Question: I have a model object called Problem:
'''
[Table(Name = "Problems")]
public class Problem
{
[HiddenInput(DisplayValue = false)]
[Column(IsPrimaryKey = true, IsDbGenerated = true, AutoSync = AutoSync.OnInsert)]
public int ProblemId { get; set; }
[Display(ResourceType = typeof(Resources.Resources), Name = "TablePersonStudentName")]
[Column] public int StudentId { get; set; }
[Display(ResourceType = typeof(Resources.Resources), Name = "TableCommunicationTypesName")]
[Column] public int CommunicationTypeId { get; set; }
[Display(ResourceType = typeof(Resources.Resources), Name = "TableProblemTypeName")]
[Column] public int ProblemTypeId { get; set; }
[Display(ResourceType = typeof(Resources.Resources), Name = "TableMitigatingCircumstanceLevelName")]
[Column] public int MitigatingCircumstanceLevelId { get; set; }
[Display(ResourceType = typeof(Resources.Resources), Name = "TableProblemDate")]
[Column] public DateTime? DateTime { get; set; }
[Display(ResourceType = typeof(Resources.Resources), Name = "TableProblemOutline")]
[Column] public string Outline { get; set; }
[Display(ResourceType = typeof(Resources.Resources), Name = "TableProblemFile")]
[Column] public byte[] MitigatingCircumstanceFile { get; set; }
[Display(ResourceType = typeof(Resources.Resources), Name = "TableProblemAbsentFrom")]
[Column] public DateTime? AbsentFrom { get; set; }
[Display(ResourceType = typeof(Resources.Resources), Name = "TableProblemAbsentUntil")]
[Column] public DateTime? AbsentUntil { get; set; }
[Display(ResourceType = typeof(Resources.Resources), Name = "TableProblemRequestedFollowUp")]
[Column] public DateTime? RequestedFollowUp { get; set; }
public CommunicationType CommunicationType { get; set; }
public MitigatingCircumstanceLevel MitigatingCircumstanceLevel { get; set; }
public ProblemType ProblemCategory { get; set; }
public ICollection<ProblemCommunication> ProblemCommunications { get; set; }
public ICollection<AssessmentExtension> AssessmentExtensions { get; set; }
public ICollection<User> Users { get; set; }
}
'''
As this model contains lots of objects from other database tables I am using dropdownlists in my view by using a viewModel:
'''
public class ProblemViewModel
{
public Problem Problem { get; set; }
public SelectList Students { get; set; }
public SelectList CommunicationType { get; set; }
public SelectList MitigatingCircumstanceLevel { get; set; }
public SelectList ProblemType { get; set; }
public MultiSelectList ProblemUsers { get; set; }
public ProblemViewModel(Problem problem, ISqlStudentRepository sqlStudentRepository,
ISqlCommunicationTypeRepository sqlCommunicationTypeRepository, ISqlMitigatingCircumstanceLevelRepository sqlMitigatingCircumstanceRepository,
ISqlProblemTypeRepository sqlProblemTypeRepository, ISqlUserRepository sqlUserRepository,
string username)
{
this.Problem = problem;
this.Students = new SelectList(sqlStudentRepository.Students.ToList(), "StudentId", "FirstName");
this.CommunicationType = new SelectList(sqlCommunicationTypeRepository.CommunicationTypes.ToList(), "CommunicationTypeId", "Name");
this.MitigatingCircumstanceLevel = new SelectList(sqlMitigatingCircumstanceRepository.MitigatingCircumstanceLevels.ToList(), "MitigatingCircumstanceLevelId", "Name");
this.ProblemType = new SelectList(sqlProblemTypeRepository.ProblemTypes.ToList(), "ProblemTypeId", "TypeName");
this.ProblemUsers = new MultiSelectList(sqlUserRepository.Users.Where(s => s.UserName != username).ToList(), "UserId", "UserName");
}
}
'''
This is generate upon navigation to the Problem/Create controller method:
'''
public ViewResult Create()
{
string username = User.Identity.Name;
return View("Edit", new ProblemViewModel(new Problem(), sqlStudentRepository,
sqlCommunicationTypeRepository, sqlMitigatingCircumstanceRepository,
sqlProblemTypeRepository, sqlUserRepository, username));
}
'''
Here is the ascx view:
'''
<%@ Control Language="C#" Inherits="System.Web.Mvc.ViewUserControl<BournemouthUniversity.WebUI.Models.ProblemViewModel>" %>
'''
'''
<div class="editor-field">
<%: Html.HiddenFor(model => model.Problem.ProblemId)%>
<%: Html.ValidationMessageFor(model => model.Problem.ProblemId)%>
</div>
<div class="editor-label">
<%: Html.LabelFor(model => model.Problem.StudentId) %>
</div>
<div class="editor-field">
<%: Html.DropDownListFor(model => model.Problem.StudentId, Model.Students)%>
<%: Html.ValidationMessageFor(model => model.Problem.StudentId)%>
</div>
<div class="editor-label">
<%: Html.LabelFor(model => model.Problem.CommunicationTypeId)%>
</div>
<div class="editor-field">
<%: Html.DropDownListFor(model => model.Problem.CommunicationTypeId, Model.CommunicationType)%>
<%: Html.ValidationMessageFor(model => model.Problem.CommunicationTypeId)%>
</div>
<div class="editor-label">
<%: Html.LabelFor(model => model.Problem.ProblemTypeId)%>
</div>
<div class="editor-field">
<%: Html.DropDownListFor(model => model.Problem.ProblemTypeId, Model.ProblemType)%>
<%: Html.ValidationMessageFor(model => model.Problem.ProblemTypeId)%>
</div>
<div class="editor-label">
<%: Html.LabelFor(model => model.Problem.MitigatingCircumstanceLevelId)%>
</div>
<div class="editor-field">
<%: Html.DropDownListFor(model => model.Problem.MitigatingCircumstanceLevelId, Model.MitigatingCircumstanceLevel)%>
<%: Html.ValidationMessageFor(model => model.Problem.MitigatingCircumstanceLevelId)%>
</div>
<div class="editor-label">
<%: Html.LabelFor(model => model.Problem.DateTime)%>
</div>
<div class="editor-field">
<%: Html.TextBoxFor(model => model.Problem.DateTime, new { @class = "datePicker" })%>
<%: Html.ValidationMessageFor(model => model.Problem.DateTime)%>
</div>
<div class="editor-label">
<%: Html.LabelFor(model => model.Problem.Outline)%>
</div>
<div class="editor-field">
<%: Html.TextAreaFor(model => model.Problem.Outline, 6, 70, new { maxlength = 255 })%>
<%: Html.ValidationMessageFor(model => model.Problem.Outline)%>
</div>
<div class="editor-label">
<%: Html.LabelFor(model => model.Problem.AbsentFrom)%>
</div>
<div class="editor-field">
<%: Html.TextBoxFor(model => model.Problem.AbsentFrom, new { @class = "datePicker" })%>
<%: Html.ValidationMessageFor(model => model.Problem.AbsentFrom)%>
</div>
<div class="editor-label">
<%: Html.LabelFor(model => model.Problem.AbsentUntil)%>
</div>
<div class="editor-field">
<%: Html.TextBoxFor(model => model.Problem.AbsentUntil, new { @class = "datePicker" })%>
<%: Html.ValidationMessageFor(model => model.Problem.AbsentUntil)%>
</div>
<div class="editor-label">
<%: Html.LabelFor(model => model.Problem.RequestedFollowUp)%>
</div>
<div class="editor-field">
<%: Html.TextBoxFor(model => model.Problem.RequestedFollowUp, new { @class = "dateTimePicker" })%>
<%: Html.ValidationMessageFor(model => model.Problem.RequestedFollowUp)%>
</div>
<div class="editor-label">
<%: Html.LabelFor(model => model.Problem.Users)%>
</div>
<div class="editor-field">
<%: Html.ListBoxFor(model => model.Problem.Users, Model.ProblemUsers, new { @class = "multiselect" })%>
<%: Html.ValidationMessageFor(model => model.Problem.Users)%>
</div>
<p>
<input type="submit" class="button" value="Save" />
</p>
<% } %>
'''
However when I submit the form the [HttpPost] Edit controller action is entered but with null for the majority of values...
'''
[HttpPost]
public ActionResult Edit(Problem problemValues)
{
try
{
MembershipUser myObject = Membership.GetUser();
String UserId = myObject.ProviderUserKey.ToString();
Problem problem = problemValues.ProblemId == 0
? new Problem()
: sqlProblemRepository.Problems(UserId).First(p => p.ProblemId == problemValues.ProblemId);
TryUpdateModel(problem);
if (ModelState.IsValid)
{
sqlProblemRepository.SaveProblem(problem);
TempData["message"] = problem.ProblemId + " has been saved.";
if (Request.IsAjaxRequest())
{
return Json(problem);
}
return RedirectToAction("Details", "Student", new { problem.StudentId });
}
else
return View(problem);
}
catch (Exception ex)
{
if (Request.IsAjaxRequest())
{
return Json(null);
}
else
{
TempData["message"] = "Record Not Found.";
return RedirectToAction("Index");
}
}
}
'''

Any Ideas on this would be appreciated it appears to happen on most of my forms where I have dropdowns however I don't understand why all the values are null even the non-dropdown fields.
Thanks in advance...
Jonathan
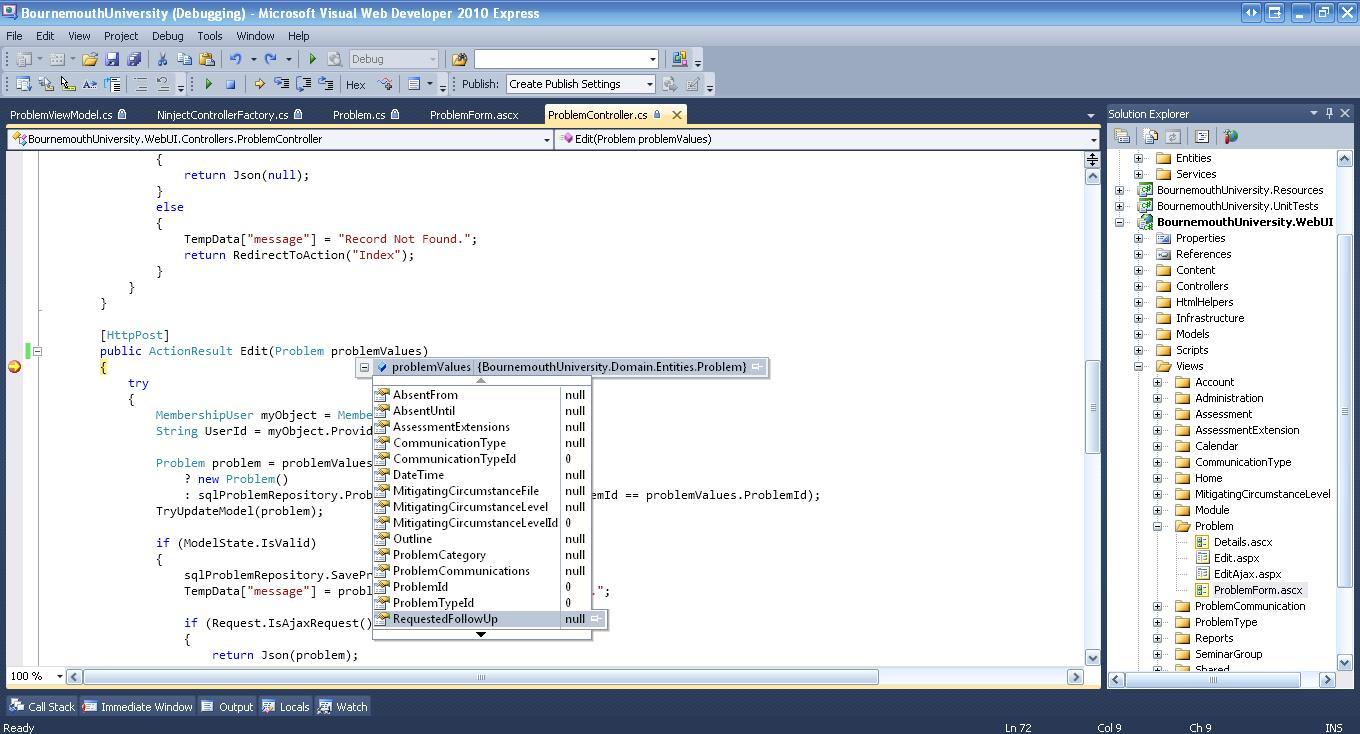
Answer: I would recommend you to keep your repositories separate from the model. This way all you pass to the view is the model. Neither the View nor the ViewModel should need any repository. The way it works is the controller uses a repository to fetch the model and pass this model to the view:
'''
public ViewResult Create()
{
string username = User.Identity.Name;
Problem model = someRepository.FetchModel(username);
ProblemViewModel viewModel = someMapper.ConvertToViewModel(model);
return View("Edit", viewModel);
}
'''
And the submit action:
'''
[HttpPost]
public ViewResult Create(ProblemViewModel viewModel)
{
// viewModel will contain all the fields that you have corresponding
// inputs in the View
...
}
'''